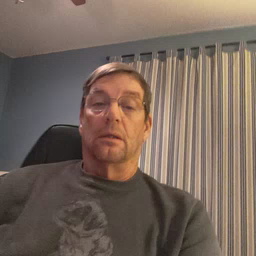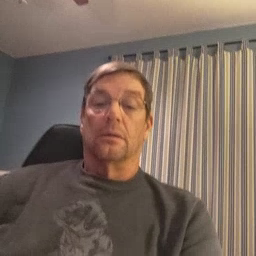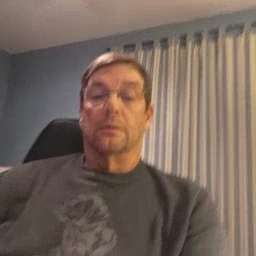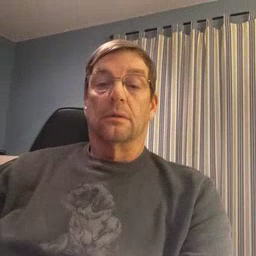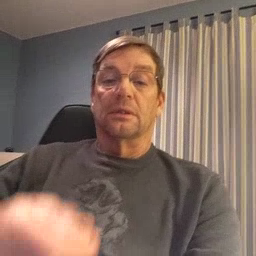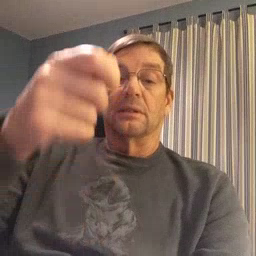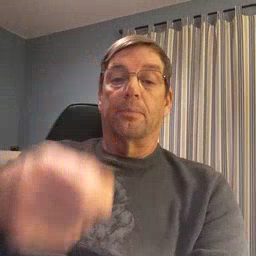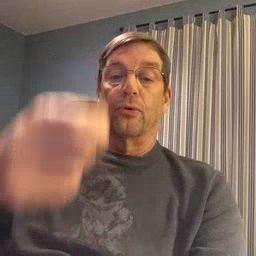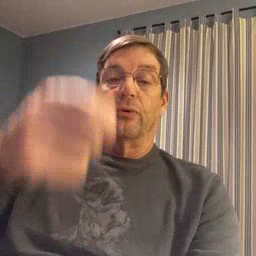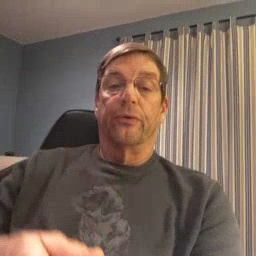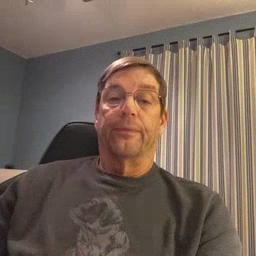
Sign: zipper